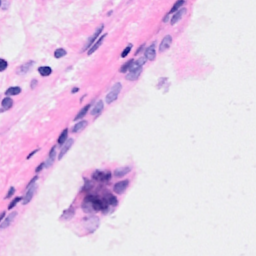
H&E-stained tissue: Breast